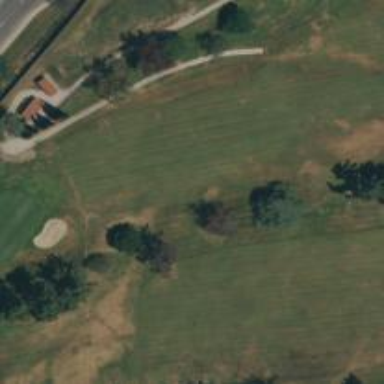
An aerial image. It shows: Golf hole.